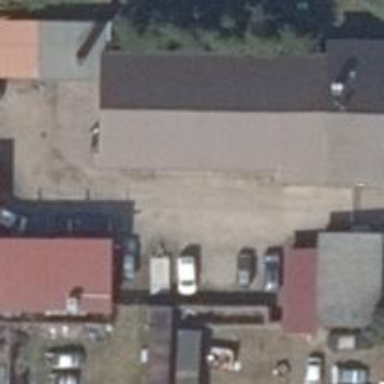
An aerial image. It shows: Car shop.